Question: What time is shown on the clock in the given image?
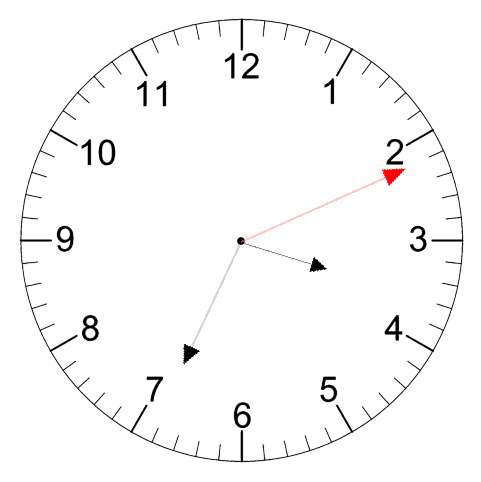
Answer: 03:34:11